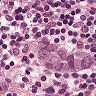
Metastatic tissue present: yes